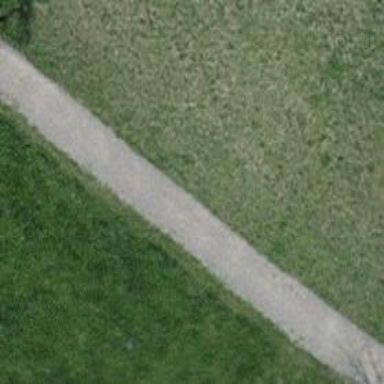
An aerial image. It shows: Footway with pebblestone surface.